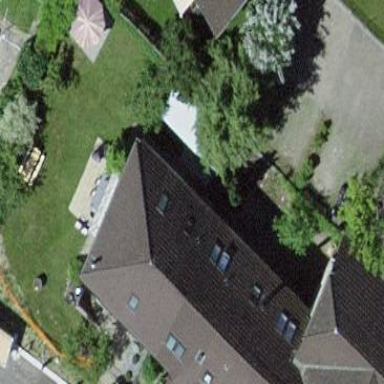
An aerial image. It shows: Residential building.